Question: Should flex always be used in lieu of floats or other display modes (except inline)? Is this true, or is there something the others can do that flex cannot?
Example webpage:

All the red-stroked boxes can be flex containers (not just flex items). Some oriented vertically, some horizontally. Some flex items with flex-grow and flex-shrink, some without.
So, considering that flex can handle all that and that it has other advantages (order and flexible dimensions), is there any reason to use floats and other old techniques?
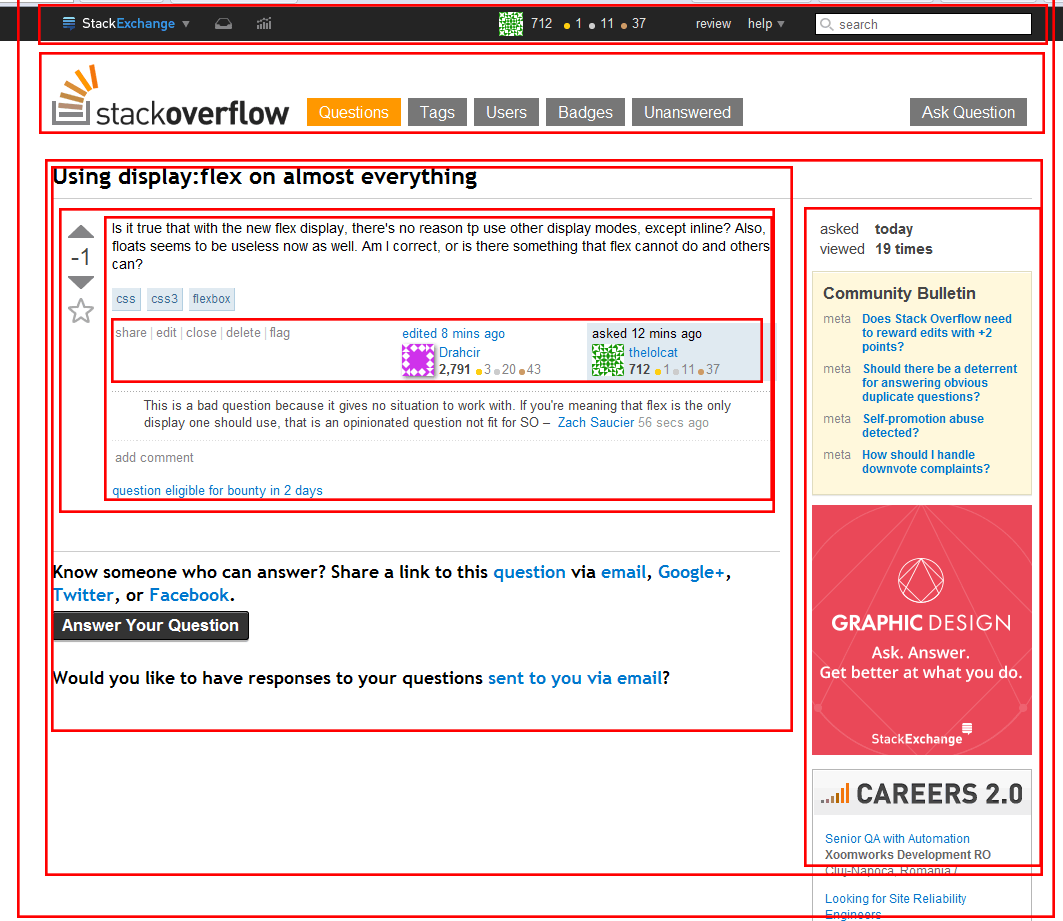
Answer: Flexbox comes to improve existing layouts. Float is still the only option to do what it does, there's no flexbox alternative for it. You can see flexbox as "improved tables". It shares many concepts with them (but it isn't a complete alternative)
'display:flex' can't even replace 'block', because a 'display:flex' is actually a 'block' itself; 'flex' affects its children not the way it is laid out itself
same as a 'display:inline-block' element. it is laid out like an 'inline' element, but its contents are laid out as they were in a 'display:block' element
you can have 'display:flex' on almost everything, except on text blocks, like paragraphs and headings, or any other text string. they should be contained in a block element, otherwise browsers will do it for you: <URL>
what you can also see from this example, is that even if '<b>' is 'display:inline', since its container is 'display:flex', it is forced to be 'display:block'
you also still need 'float:' as I already said
you also may need 'inline-flex': a typical use case are elements such as widgets that should work both when placed in a 'display:block' paragraph and when used in a 'display:flex' container
you still need also 'display:table' or '<table>'s because flexbox can't cover all their features. for example in order to make grids with flexbox you have to specify dimensions (via width/height/flex-basis) while with tables dimensions are calculated implicitly (eg the width of the cells in a column are equal to the larger cell in the column); you can for example simulate 'colspan' but not 'rowspan') <URL>
and of course you still need 'display:inline' elements, for bold and other text-level styling
hope this helps